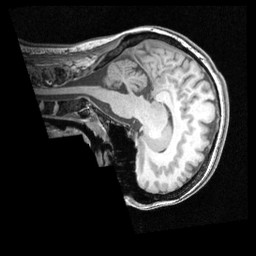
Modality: T1w
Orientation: sagittal
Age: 35
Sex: female
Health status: healthy